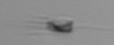
Label: Calciopappus